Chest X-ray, AP view. Patient: 27 years old, sex F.
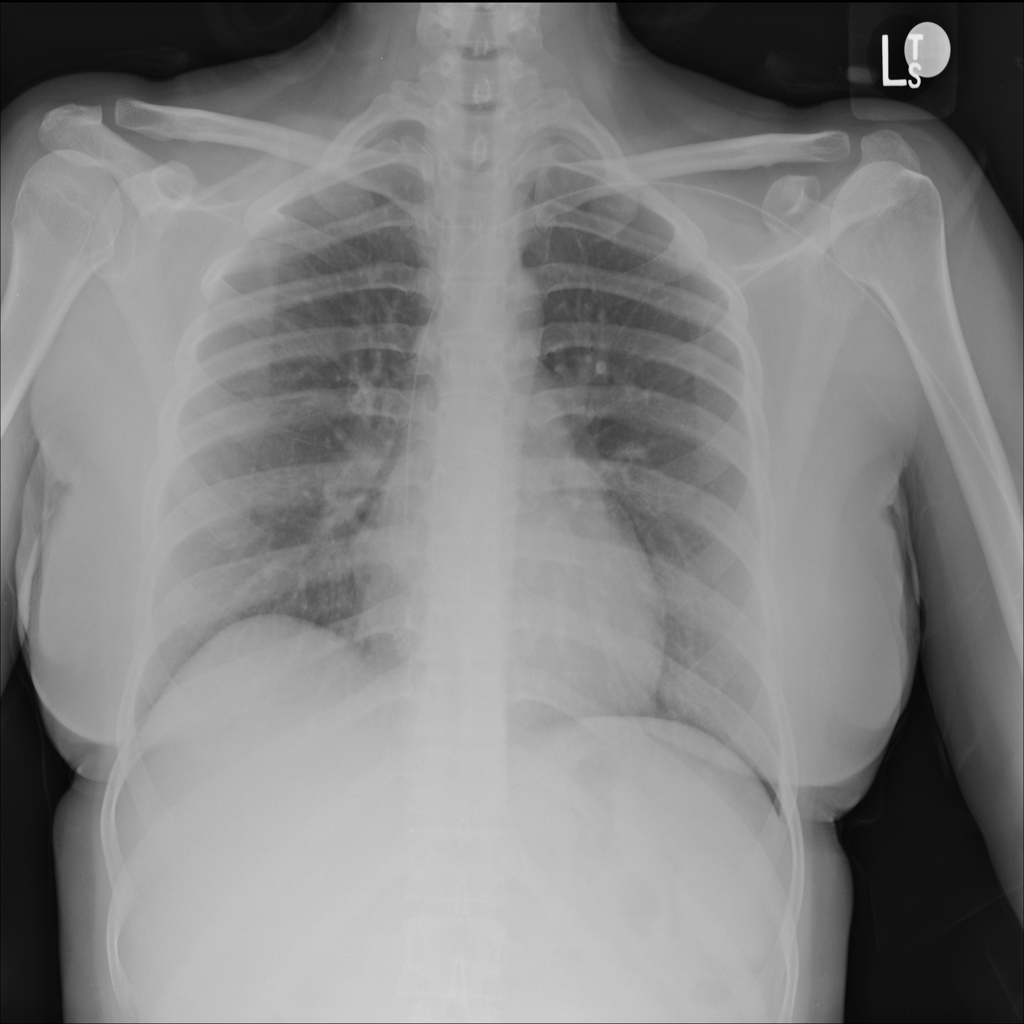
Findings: No Finding